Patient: sex M, age 68
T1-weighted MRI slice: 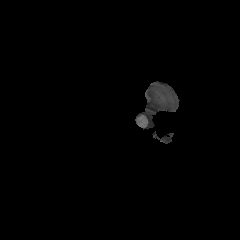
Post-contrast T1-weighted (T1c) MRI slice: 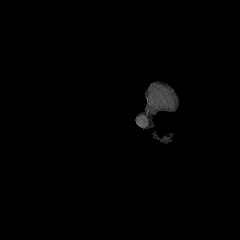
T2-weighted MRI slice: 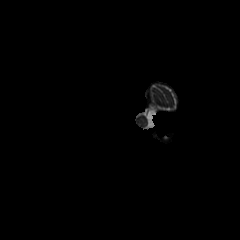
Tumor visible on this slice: no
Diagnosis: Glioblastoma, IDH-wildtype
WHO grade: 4